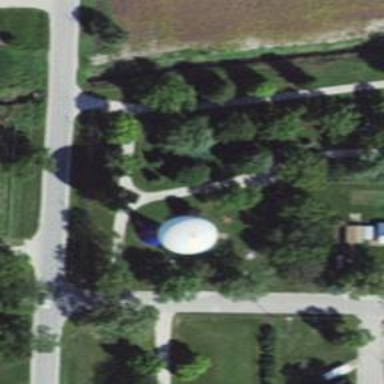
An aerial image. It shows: Water tower that is man-made.